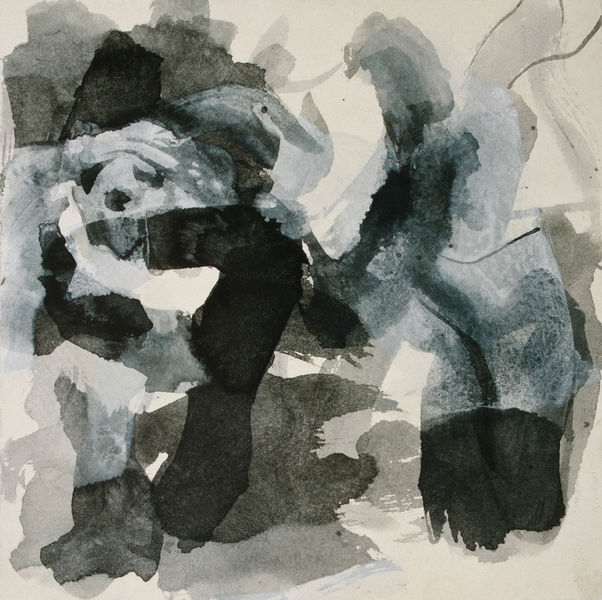
Titel: Untitled
Künstler: Willem De Kooning
Standort: Baden-Baden
Institution: Museum Frieder Burda
Schlagwörter: blau, körper, weiß, aquarell, bewegung, grau, schwarz, malerei, gesicht, mensch, auge, abstrakt, formen, abstraktion, tusche, gouache, nass in nass, farbschicht, verlaufend, geschmiere